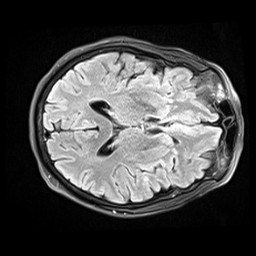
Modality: FLAIR
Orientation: axial
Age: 73
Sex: female
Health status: healthy
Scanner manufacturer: siemens
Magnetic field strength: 3 T
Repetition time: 9 s
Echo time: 0.088 s